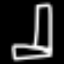
Label: chair